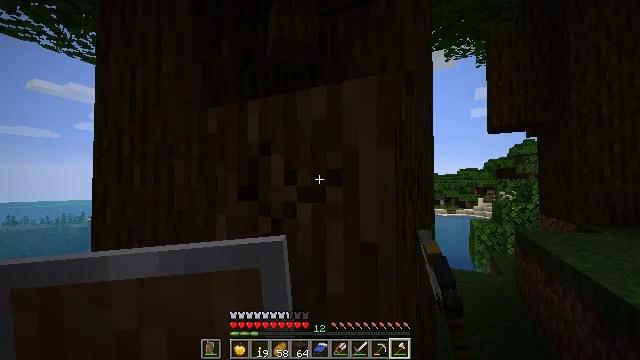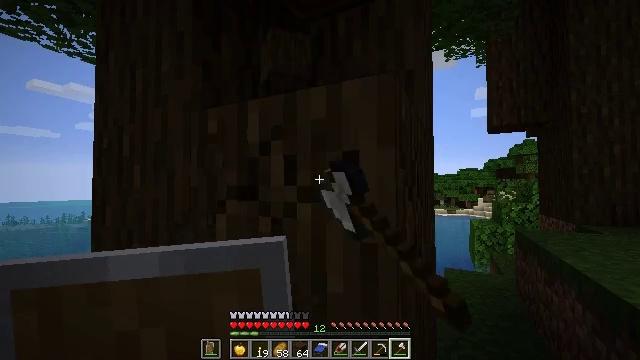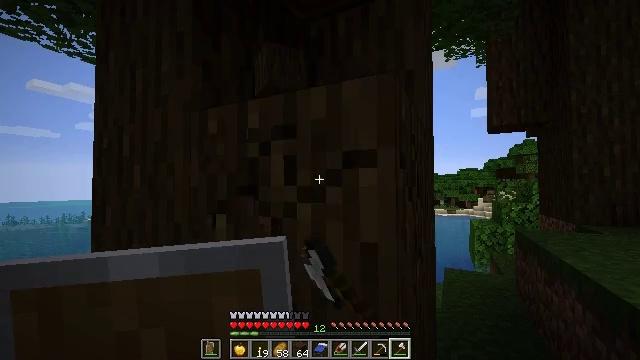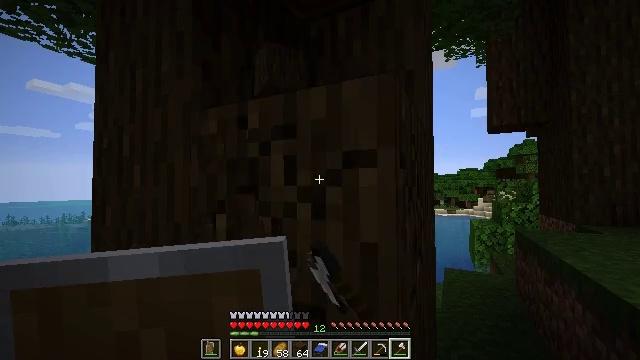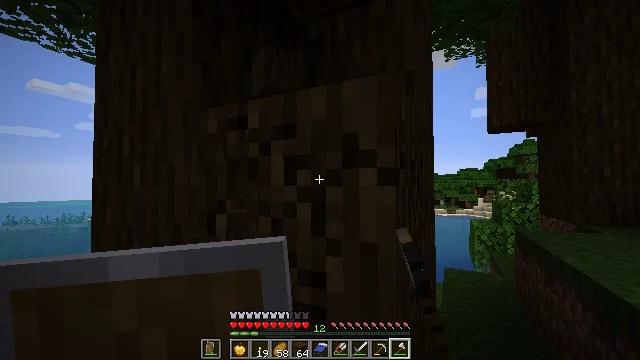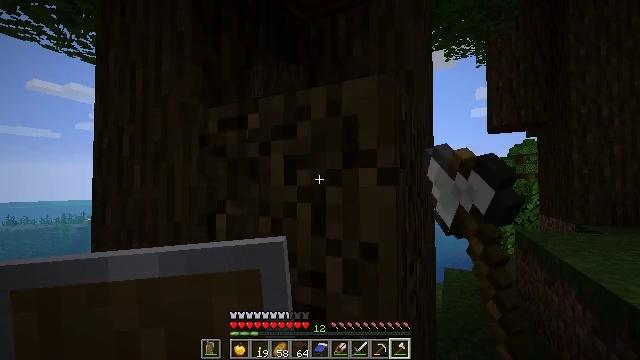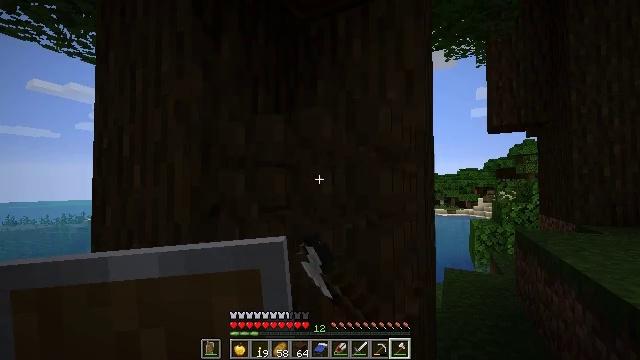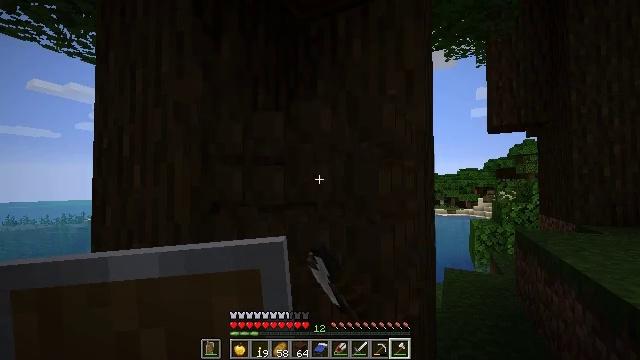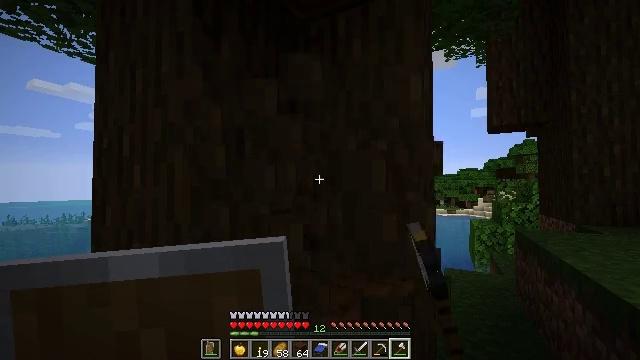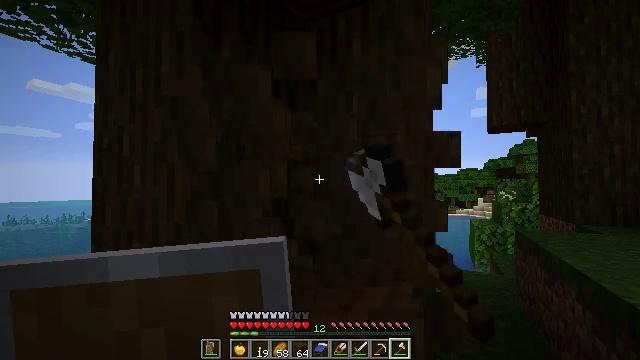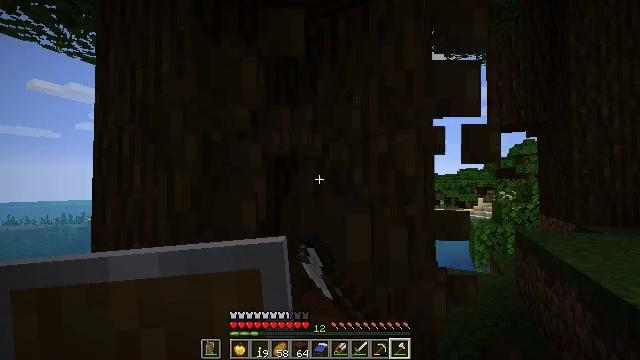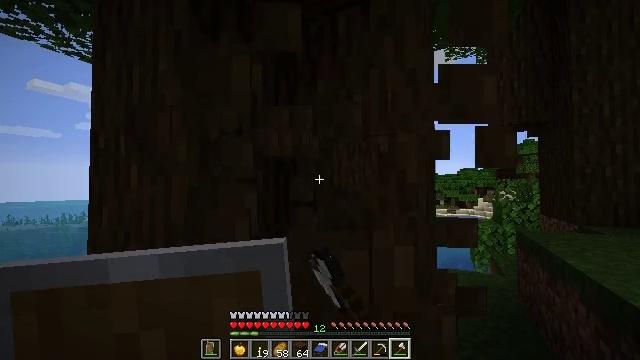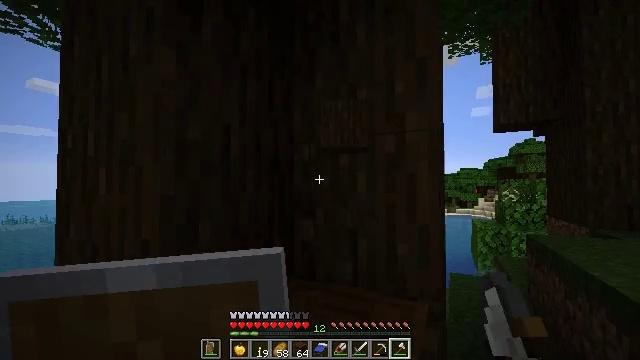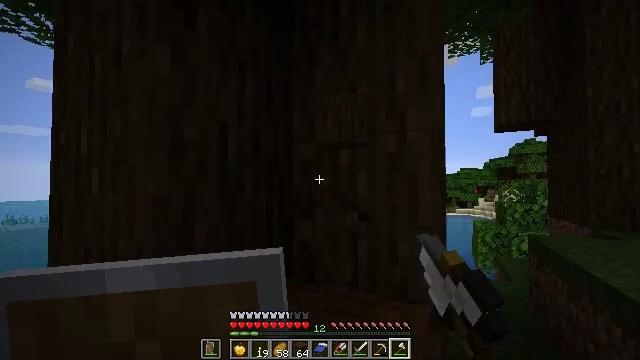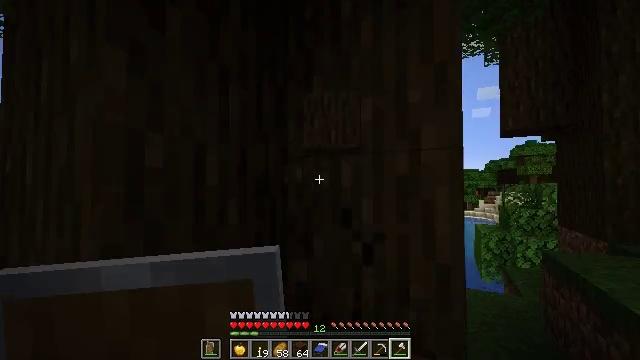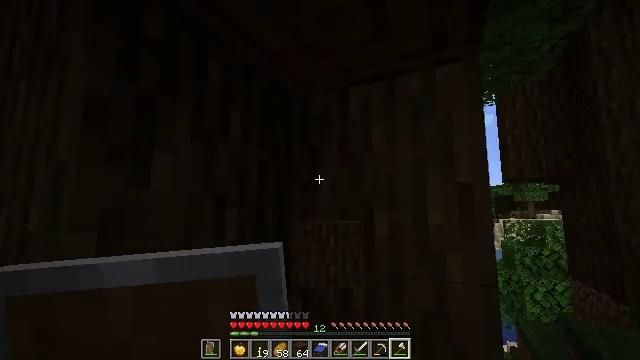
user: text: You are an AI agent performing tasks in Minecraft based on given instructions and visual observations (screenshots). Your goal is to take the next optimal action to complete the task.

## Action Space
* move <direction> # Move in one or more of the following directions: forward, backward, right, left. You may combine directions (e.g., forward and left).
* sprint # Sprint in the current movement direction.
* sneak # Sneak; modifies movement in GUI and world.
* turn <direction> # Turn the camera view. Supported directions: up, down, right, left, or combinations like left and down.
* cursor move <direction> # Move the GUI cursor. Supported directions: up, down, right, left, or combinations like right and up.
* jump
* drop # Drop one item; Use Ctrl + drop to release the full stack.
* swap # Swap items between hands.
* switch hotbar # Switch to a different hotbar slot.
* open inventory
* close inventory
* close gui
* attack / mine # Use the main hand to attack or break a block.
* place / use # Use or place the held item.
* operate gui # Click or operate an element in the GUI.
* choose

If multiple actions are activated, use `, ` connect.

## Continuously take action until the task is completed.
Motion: motion action
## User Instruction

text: Collect dark oak log for building.
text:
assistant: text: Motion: attack / mine
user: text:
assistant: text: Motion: attack / mine
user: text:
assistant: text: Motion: attack / mine
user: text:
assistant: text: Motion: attack / mine
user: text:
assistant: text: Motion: attack / mine
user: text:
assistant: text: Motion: attack / mine
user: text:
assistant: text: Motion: attack / mine
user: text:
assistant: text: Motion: attack / mine
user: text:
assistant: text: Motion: attack / mine
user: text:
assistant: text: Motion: attack / mine
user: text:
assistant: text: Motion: move forward, attack / mine
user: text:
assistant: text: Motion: move forward, attack / mine
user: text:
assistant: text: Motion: move forward, attack / mine
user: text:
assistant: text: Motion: move forward, attack / mine, jump
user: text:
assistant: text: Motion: move forward, turn up, attack / mine, jump
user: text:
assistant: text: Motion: move forward, turn up, attack / mine, jump
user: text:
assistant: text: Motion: move forward, turn up, attack / mine
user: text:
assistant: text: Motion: turn left and up, attack / mine
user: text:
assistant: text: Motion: turn left and up, attack / mine
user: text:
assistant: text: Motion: turn left and up, attack / mine
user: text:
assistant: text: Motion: turn up, attack / mine
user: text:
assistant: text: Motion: turn up, attack / mine
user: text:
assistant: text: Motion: attack / mine
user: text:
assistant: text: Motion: attack / mine
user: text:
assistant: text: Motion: turn up, attack / mine
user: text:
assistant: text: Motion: turn up, attack / mine
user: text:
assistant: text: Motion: attack / mine
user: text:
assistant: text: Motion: attack / mine
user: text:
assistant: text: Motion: attack / mine
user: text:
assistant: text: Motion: turn up, attack / mine